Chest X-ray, PA view. Patient: 20 years old, sex M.
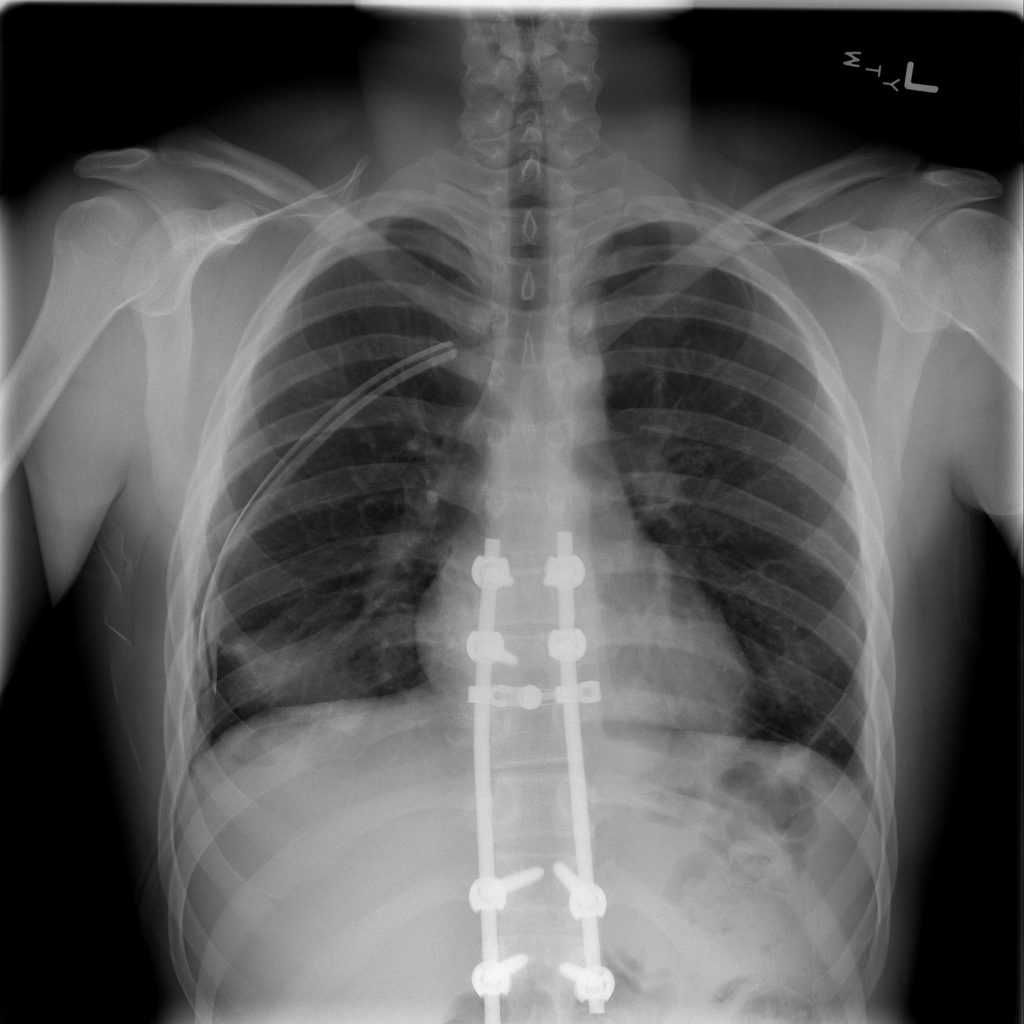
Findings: Atelectasis, Mass